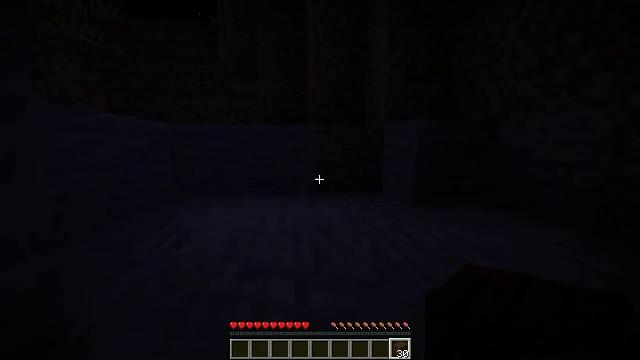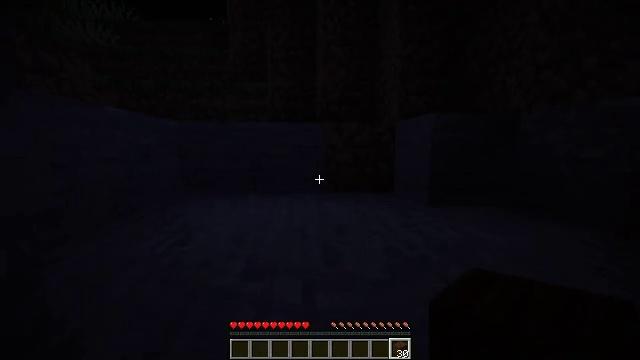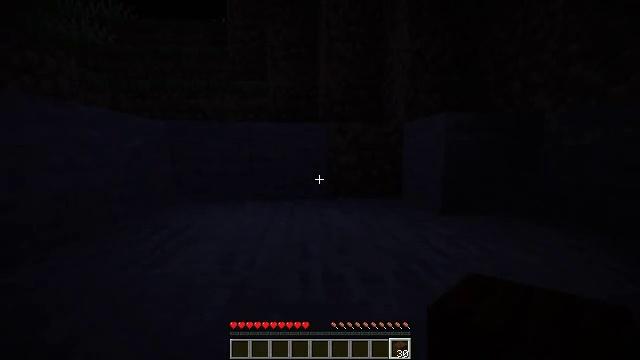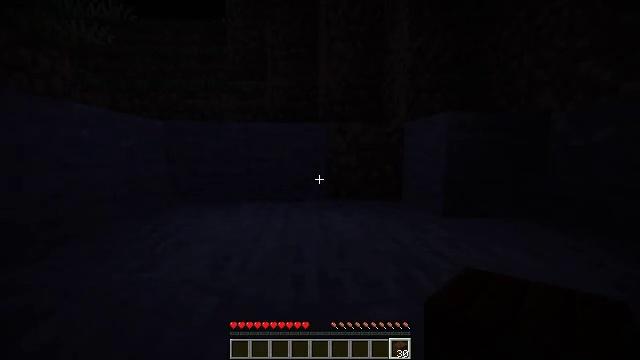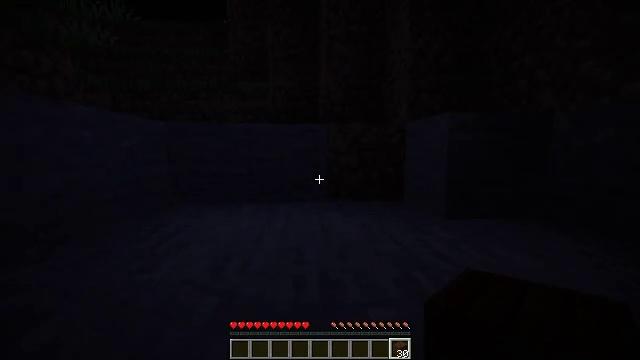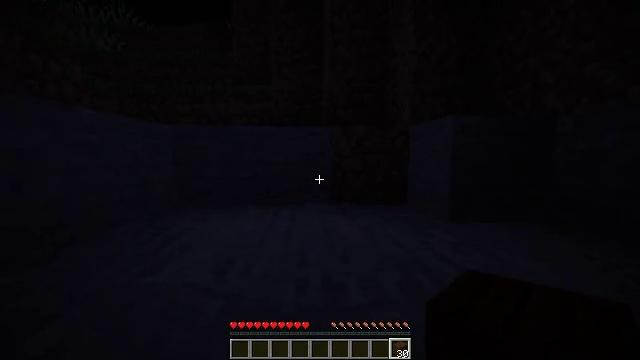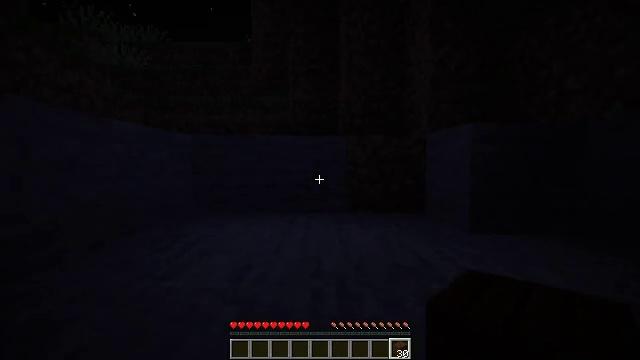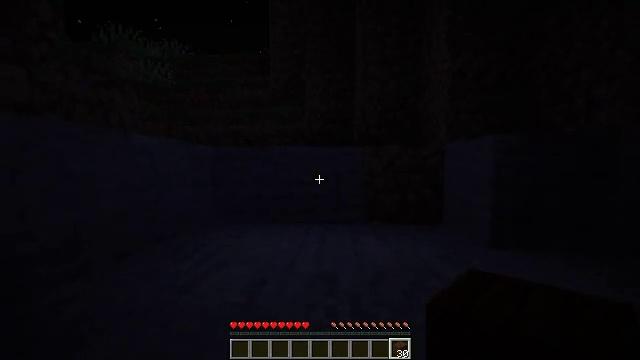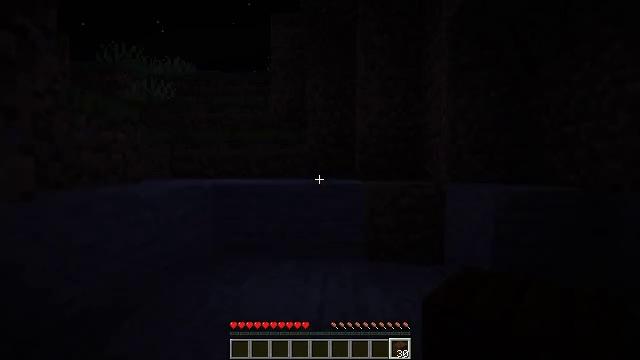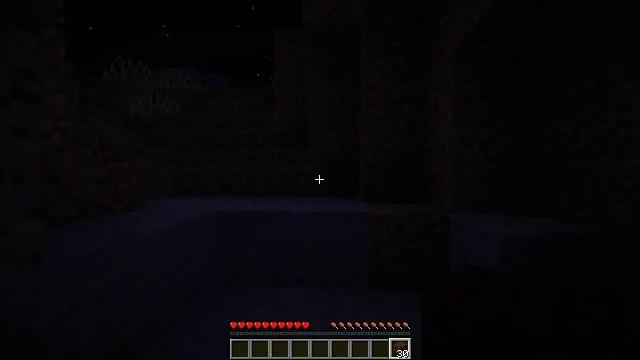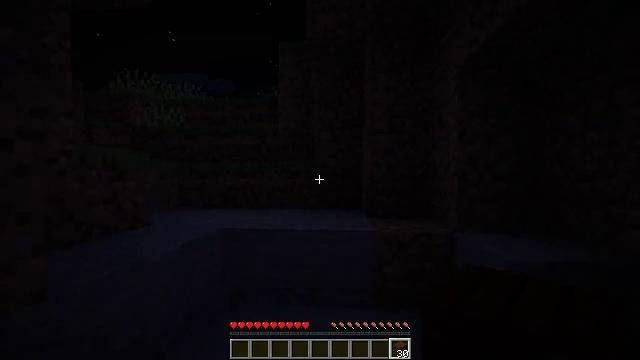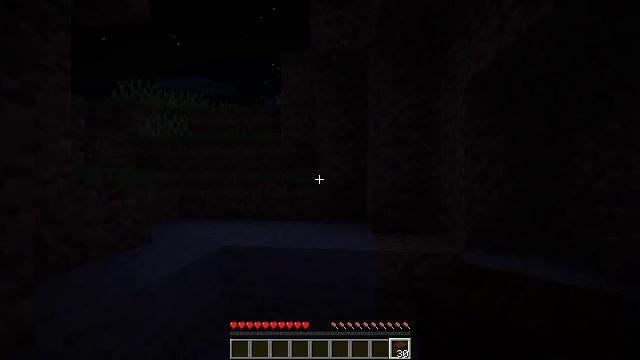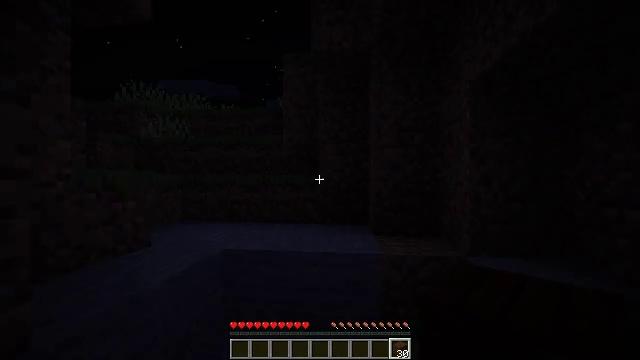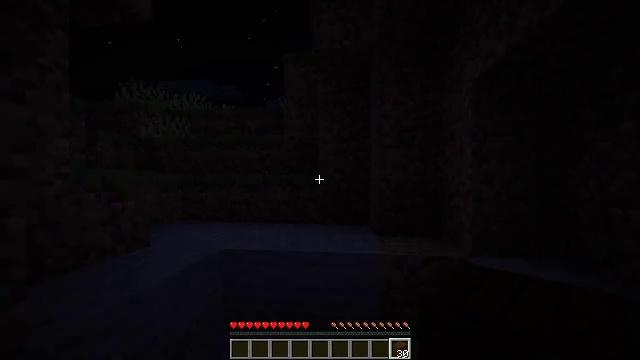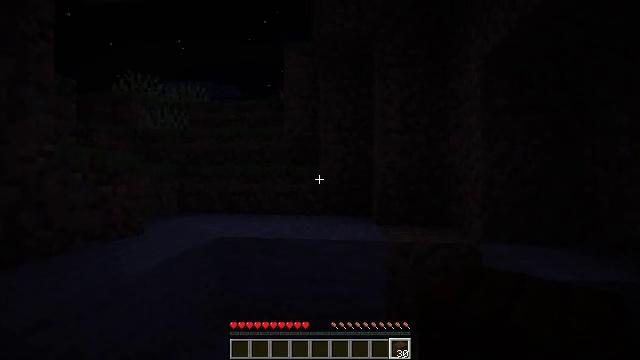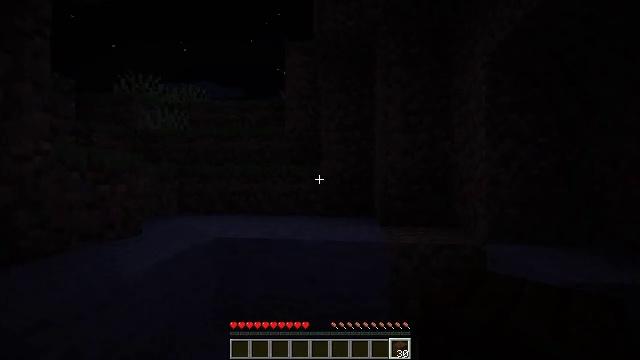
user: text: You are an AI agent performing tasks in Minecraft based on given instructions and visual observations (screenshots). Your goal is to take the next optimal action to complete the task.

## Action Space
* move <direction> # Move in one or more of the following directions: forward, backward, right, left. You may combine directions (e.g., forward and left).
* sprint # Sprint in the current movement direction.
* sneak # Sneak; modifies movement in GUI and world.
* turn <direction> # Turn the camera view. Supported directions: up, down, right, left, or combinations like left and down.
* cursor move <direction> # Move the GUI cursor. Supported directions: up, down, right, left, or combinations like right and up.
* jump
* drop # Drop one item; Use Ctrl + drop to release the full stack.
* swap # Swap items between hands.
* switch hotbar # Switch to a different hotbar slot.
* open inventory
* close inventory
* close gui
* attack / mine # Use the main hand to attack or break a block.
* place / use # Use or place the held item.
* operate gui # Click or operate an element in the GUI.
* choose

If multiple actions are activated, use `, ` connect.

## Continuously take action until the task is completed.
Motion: motion action
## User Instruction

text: Collect oak log for crafting.
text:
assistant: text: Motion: move forward, turn left
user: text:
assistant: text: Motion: move forward
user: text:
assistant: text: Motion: move forward
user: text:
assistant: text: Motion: move forward
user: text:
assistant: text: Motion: move forward
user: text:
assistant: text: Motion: move forward, turn left and up
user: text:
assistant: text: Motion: move forward, turn left and up, jump
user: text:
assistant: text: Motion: move forward, jump
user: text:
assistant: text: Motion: move forward, jump
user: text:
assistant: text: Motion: move forward, jump
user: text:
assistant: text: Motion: move forward
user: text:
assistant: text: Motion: move forward
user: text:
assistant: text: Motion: move forward
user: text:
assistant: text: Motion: move forward
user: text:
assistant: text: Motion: move forward
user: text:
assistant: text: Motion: move forward
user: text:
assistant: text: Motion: move forward, turn left and up
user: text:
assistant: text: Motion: move forward, turn left and up
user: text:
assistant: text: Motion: move forward, turn left and up
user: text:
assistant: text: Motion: move forward, turn left
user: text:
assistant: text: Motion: move forward
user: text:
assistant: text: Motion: move forward
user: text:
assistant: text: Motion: move forward
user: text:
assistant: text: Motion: move forward
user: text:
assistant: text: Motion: move forward
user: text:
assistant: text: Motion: move forward
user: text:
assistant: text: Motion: move forward
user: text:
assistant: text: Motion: move forward
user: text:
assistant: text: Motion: move forward, jump
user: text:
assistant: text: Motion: move forward, jump